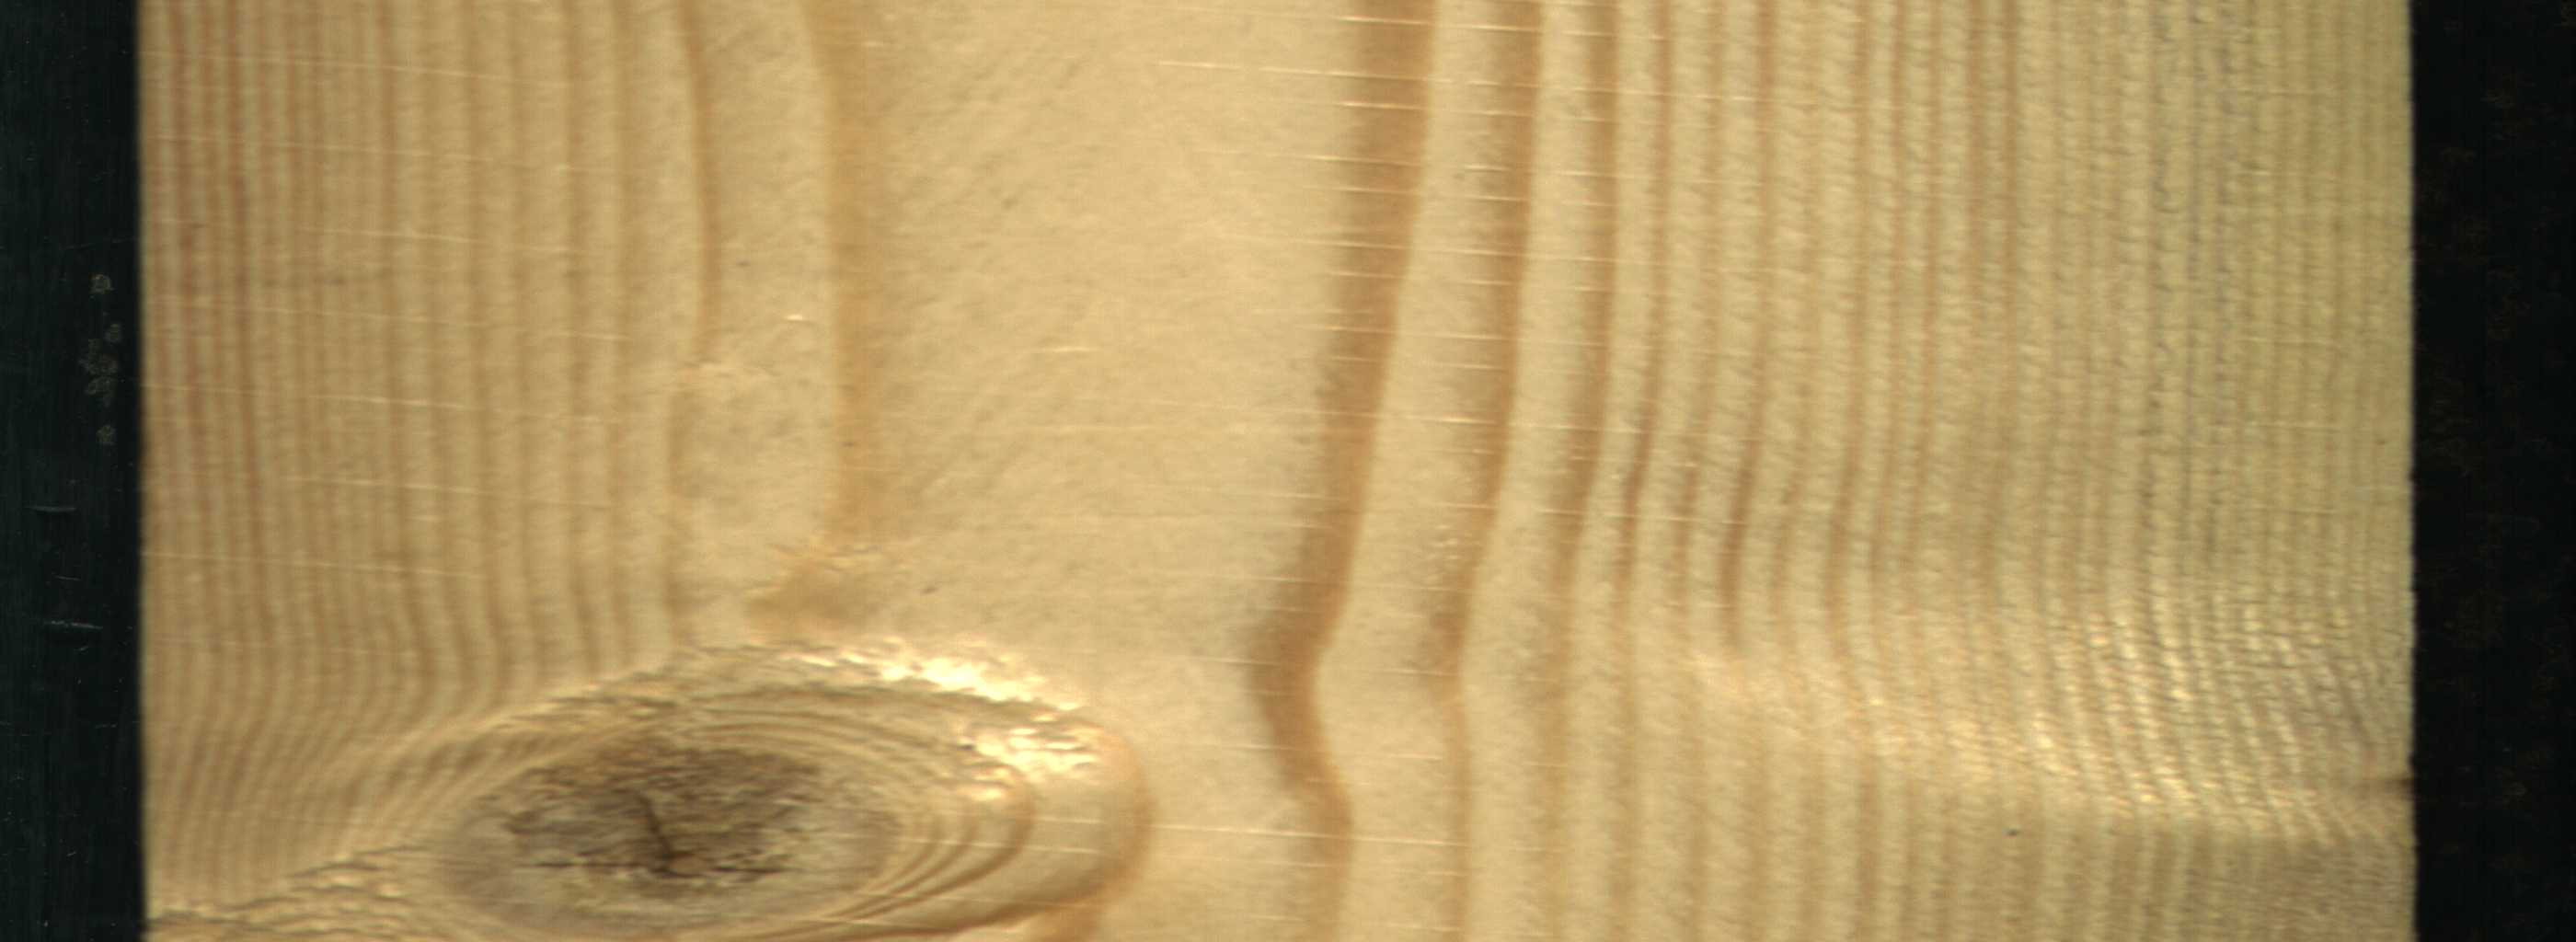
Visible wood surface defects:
knot_with_crack